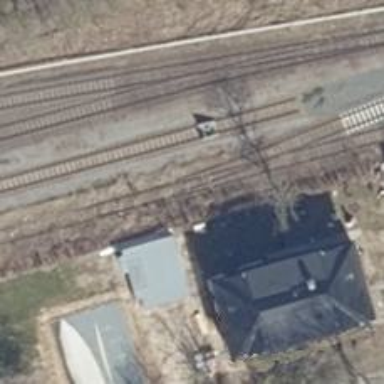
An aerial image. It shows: Railway switch with the turnout on the right side.